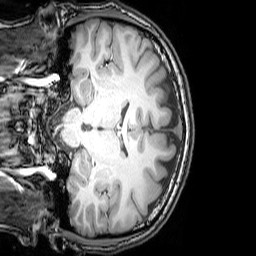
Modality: T1w
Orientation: coronal
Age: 22
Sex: male
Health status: healthy
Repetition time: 0.081 s
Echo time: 0.037 s